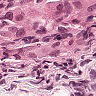
Metastatic tissue present: yes